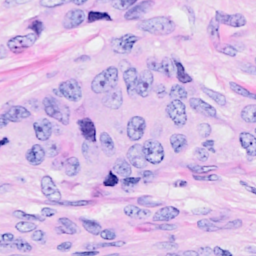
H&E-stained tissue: Breast